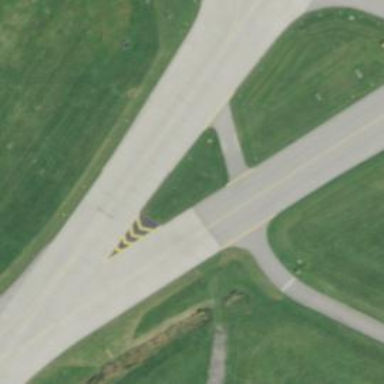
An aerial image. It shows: View of taxiway at the airport.